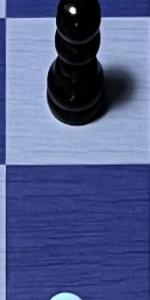
Label: Empty